Question: I am trying to alter the acf plot produced in R and am having no luck. My goal is to plot several autocorrelations in one plot and, instead of using the standard histogram, I would like to plot the autocorrelations as lines using different colors, so it is easy to distinguish between the different autocorrelations. The plot should also include the 95% confidence interval (similar as in the picture).
My goal would look something like this:

Edit: As you can see, the acf result for the 0 day are also excluded.
So far my code looks like the following:
'''
ACFdata <- merge(returns$companyA, returns$companyB)
ACF <- acf(ACFdata, na.action=na.pass, plot=FALSE)
'''
So basically I only have the acf results and no clear idea of how to plot the acf results in a combined plot with colored lines.
Edit:
'''
dput(ACF)
structure(list(acf = structure(c(1, 0.145125809377954, 0.142861039994255,
0.0290589250361852, 0.124017821439246, 0.143011895498405, 0.105734336151885,
0.0788661257638103, 0.0273805239429181, -0.118479508798021, 0.101475240804517,
0.107529091607734, 0.0325071547524698, 0.15248825917752, 0.0345632600693495,
0.105214927797195, 0.121820119834598, 0.106869630726315, 0.0957839598194307,
-0.0908719122532893, -0.00734593289915199, 0.0178894474261508,
0.0499571905134495, 0.0780855846282789, 0.0493591013094398, -0.0749535131984232,
0.357086608389703, 0.246585751931129, -0.0629762920537067, 0.0395286467626801,
0.0419665673763051, 0.00328571836147342, -0.00519232466623128,
0.00483533922926756, -0.0250664920310689, -0.0876036092345946,
0.0627421774389966, 0.135479194083771, 0.0626078698366847, 0.101742576940549,
0.168581486338436, 0.0471250703324634, 0.0340518458280056, 0.0758087712436733,
0.0124645208996951, -0.0277606211509939, -0.0341158520505214,
-0.0644578776612549, -0.045110487814526, -0.0623504592674428,
-0.0351696262152127, 0.058995956134521, 0.357086608389703, 0.0252501548107572,
0.0611739122500323, 0.215137916544862, 0.183625254355587, 0.124460309708319,
0.138507997600327, 0.040228791497421, 0.0140766070862445, -0.0799271843641712,
0.017348973311441, 0.0952746355608701, 0.0404310918206657, 0.0632714503581609,
-0.0257358208892062, 0.0599565925085307, 0.0384859490239319,
0.0886012309614729, 0.0596889523276417, 0.0533055470088723, 0.0770419303845914,
0.0840758532202191, 0.0518662906637178, 0.0399131621778747, 0.0202505502465014,
-0.0105112241804381, 1, 0.12202126664333, -0.0380896874570601,
0.171699455089945, 0.0921701048038319, -0.107621049165039, 0.0206611931650316,
-0.00519190992729939, -0.0631090559052638, -0.0978803261385059,
-0.0277111483321292, 0.064129198291785, -0.0932937679361303,
0.0798459519613646, 0.0889483107174154, -0.0116665547060194,
0.00663627461258374, 0.135982611207688, -0.0258901243417071,
0.11835604048827, 0.100938356006999, 0.0132499377804722, 0.0534896127278462,
0.00128064337860851, -0.0690617100695171, 0.0814839944828229), .Dim = c(26L,
2L, 2L)), type = "correlation", n.used = 778L, lag = structure(c(0,
1, 2, 3, 4, 5, 6, 7, 8, 9, 10, 11, 12, 13, 14, 15, 16, 17, 18,
19, 20, 21, 22, 23, 24, 25, 0, -1, -2, -3, -4, -5, -6, -7, -8,
-9, -10, -11, -12, -13, -14, -15, -16, -17, -18, -19, -20, -21,
-22, -23, -24, -25, 0, 1, 2, 3, 4, 5, 6, 7, 8, 9, 10, 11, 12,
13, 14, 15, 16, 17, 18, 19, 20, 21, 22, 23, 24, 25, 0, 1, 2,
3, 4, 5, 6, 7, 8, 9, 10, 11, 12, 13, 14, 15, 16, 17, 18, 19,
20, 21, 22, 23, 24, 25), .Dim = c(26L, 2L, 2L)), series = "test",
snames = c("returns$companyA", "returns$companyB"
)), .Names = c("acf", "type", "n.used", "lag", "series",
"snames"), class = "acf")
'''
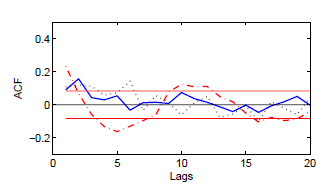
Answer: First you look at 'str(ACF)':
'''
> str(ACF)
List of 6
$ acf : num [1:26, 1:2, 1:2] 1 0.1451 0.1429 0.0291 0.124 ...
$ type : chr "correlation"
$ n.used: int 778
$ lag : num [1:26, 1:2, 1:2] 0 1 2 3 4 5 6 7 8 9 ...
$ series: chr "test"
$ snames: chr [1:2] "returns$companyA" "returns$companyB"
- attr(*, "class")= chr "acf"
'''
You see that the '$acf' element is an array with the last two dimensions controlling which series acf or ccf result is being referenced. Then 'plot(ACF)' which shows you that the default plotting mechanism puts multiple plots on the same page (which you are trying to avoid.) So run:
'''
> plot(ACF, type="l", max.mfrow=1, ylim=c(-.2,.4))
Hit <Return> to see next plot:
Hit <Return> to see next plot:
Hit <Return> to see next plot:
Hit <Return> to see next plot:
'''
So "back up" to the first plot using your user interface for the interactive plot device, and then add the data from the otehr series using whatever colors and line widths you choose:
'''
> lines(ACF$acf[-1, 2,1], lty=3, col="red", lwd=3)
> lines(ACF$acf[-1, 2,2], lty=2, col="orange", lwd=3)
> lines(ACF$acf[-1, 1,2], lty=2, col="blue", lwd=2)
'''
I did not omit the first period but rather limited the y-range for plotting. That was simpler and allowed me to accept the default 'plot.acf' function's choice of confidence bands rather than trying to construct them myself. You will need to change the title and probably put in a legend, but that should be trivial if you understand the base-graphic commands.